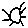
Label: sun